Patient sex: M
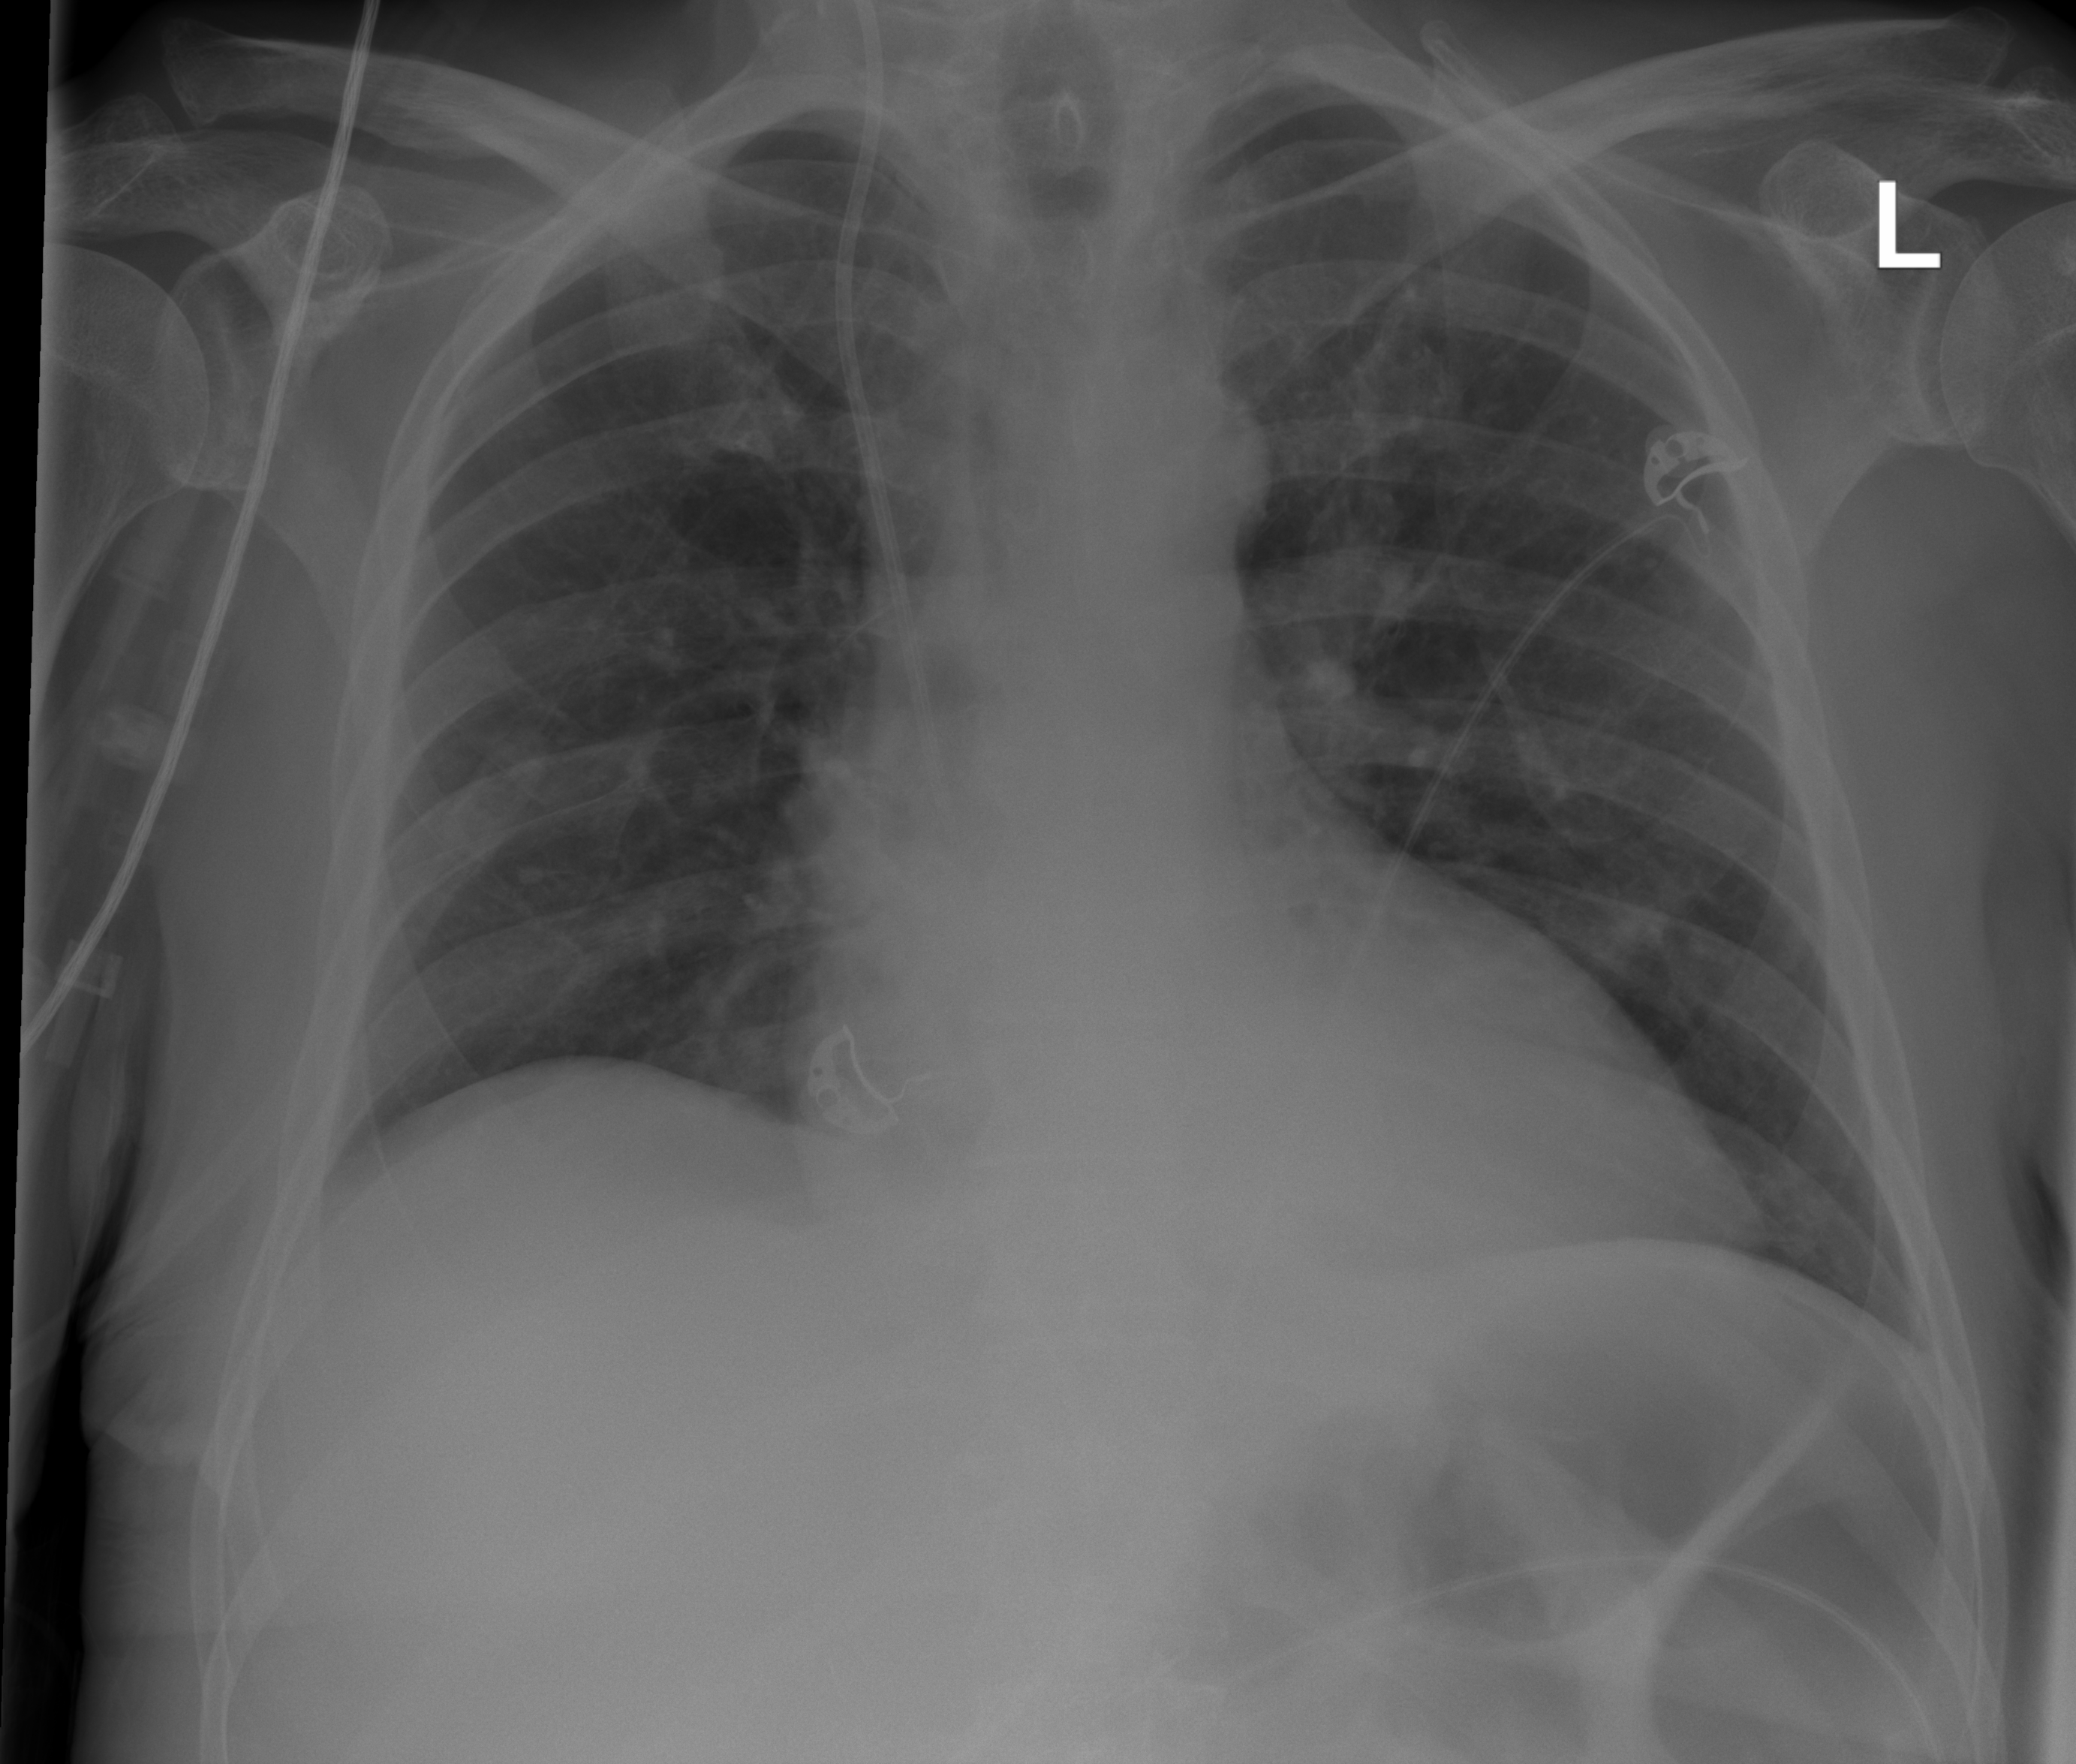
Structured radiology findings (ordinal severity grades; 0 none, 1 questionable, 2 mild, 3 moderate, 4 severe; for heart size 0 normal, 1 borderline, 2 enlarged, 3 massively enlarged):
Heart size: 2
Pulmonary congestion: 2
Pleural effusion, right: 0
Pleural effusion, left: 0
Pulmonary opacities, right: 0
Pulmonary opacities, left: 0
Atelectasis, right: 0
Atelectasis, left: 0